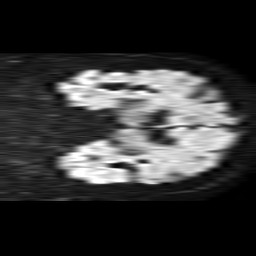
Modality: TRACE
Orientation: coronal
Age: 81
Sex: male
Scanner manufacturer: philips
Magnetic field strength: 1.5 T
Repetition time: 4.6 s
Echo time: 0.08941 s